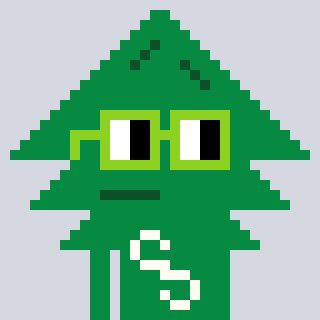
a pixel art character with square light green glasses, a fir-shaped head and a green-colored body on a cool background